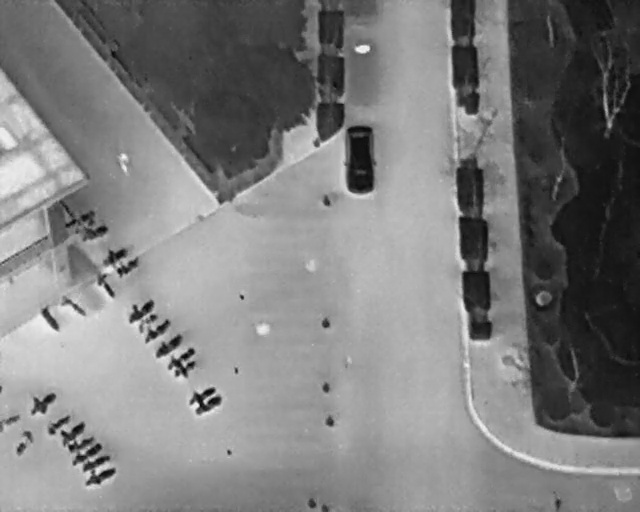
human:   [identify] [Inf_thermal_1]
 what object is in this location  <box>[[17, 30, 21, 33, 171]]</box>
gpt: <ref>1 medium person at the left</ref>

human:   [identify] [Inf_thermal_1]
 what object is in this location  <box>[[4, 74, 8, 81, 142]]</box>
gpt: <ref>1 large bicycle at the bottom left</ref>